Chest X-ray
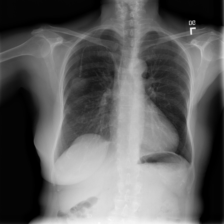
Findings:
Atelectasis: negative
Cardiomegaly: negative
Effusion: negative
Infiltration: negative
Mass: negative
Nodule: negative
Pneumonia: negative
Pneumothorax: negative
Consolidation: negative
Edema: negative
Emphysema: negative
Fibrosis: negative
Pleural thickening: negative
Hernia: negative